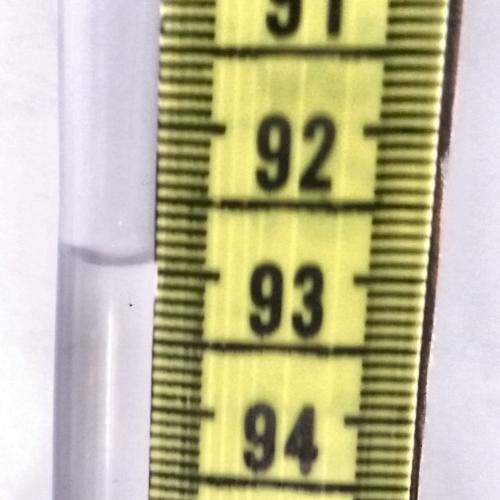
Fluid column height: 92.9 cm